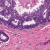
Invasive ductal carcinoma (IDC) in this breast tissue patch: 0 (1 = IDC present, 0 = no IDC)